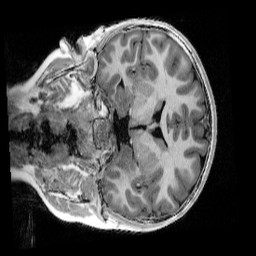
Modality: UNIT1_denoised
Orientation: coronal
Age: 9
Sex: male
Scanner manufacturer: siemens
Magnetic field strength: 3 T
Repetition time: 4 s
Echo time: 0.00303 s